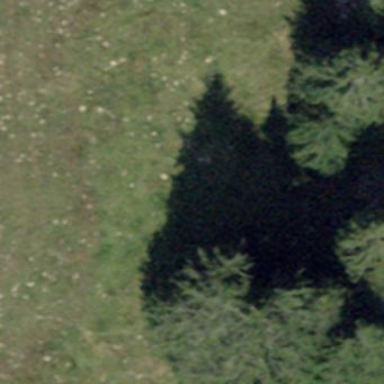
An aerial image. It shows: Forest area.